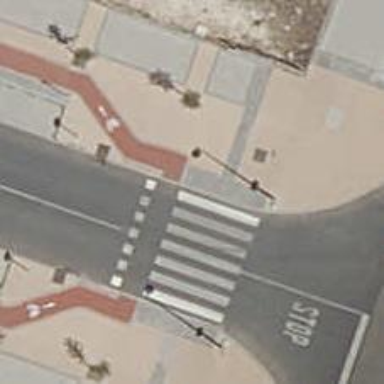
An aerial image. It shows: Kerb barrier.